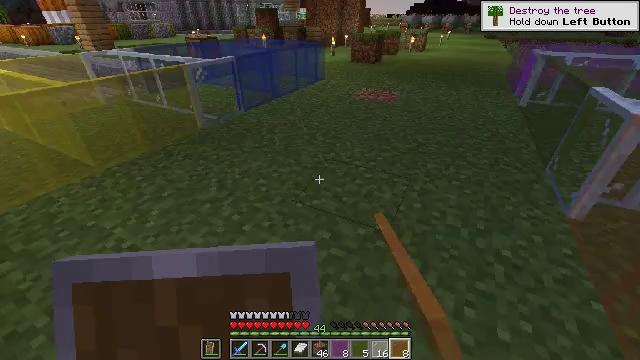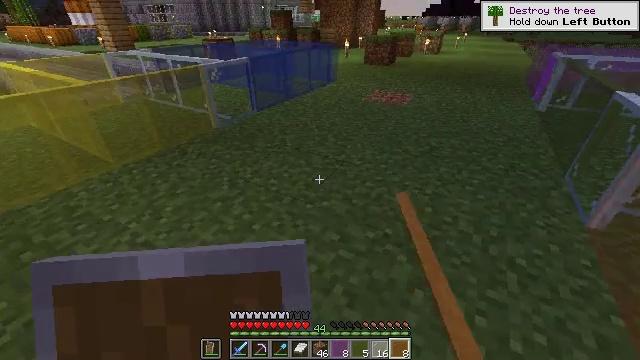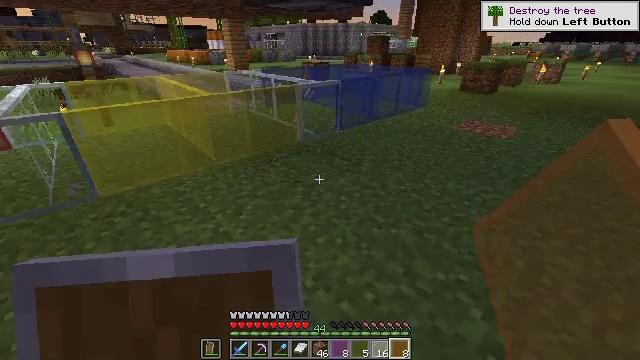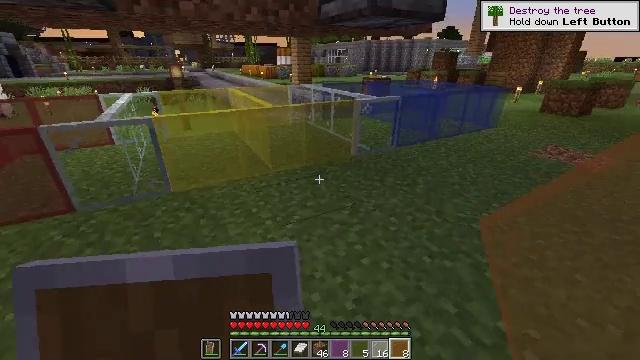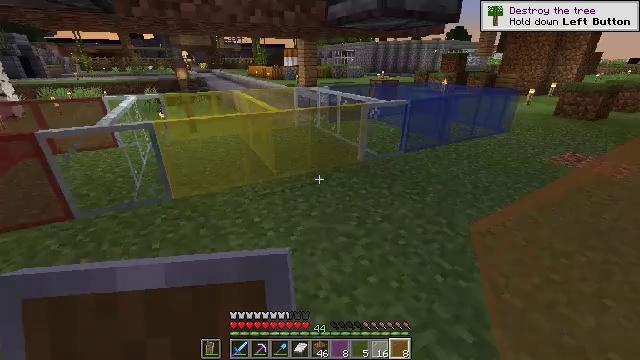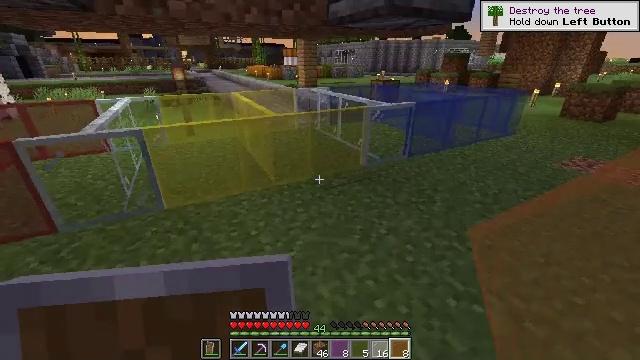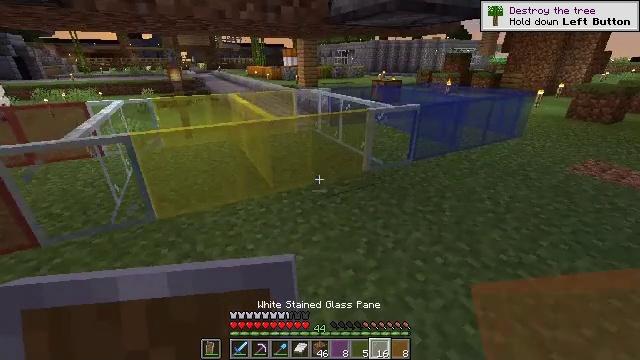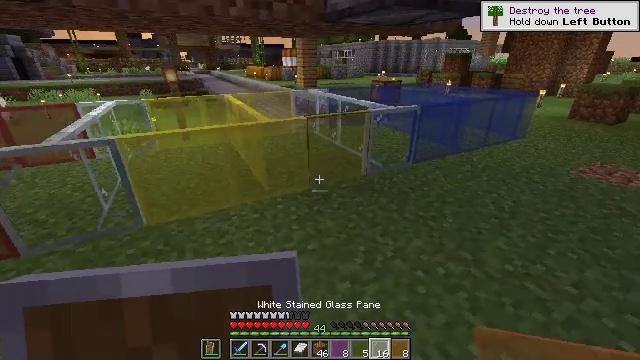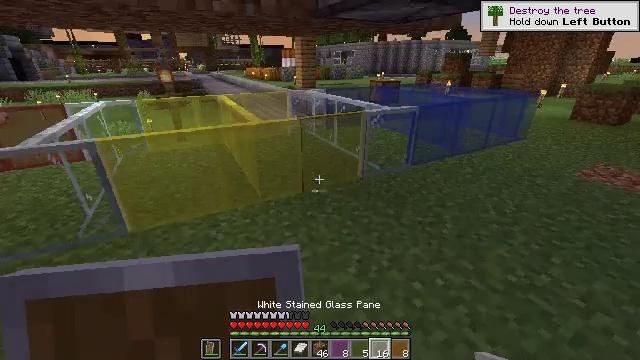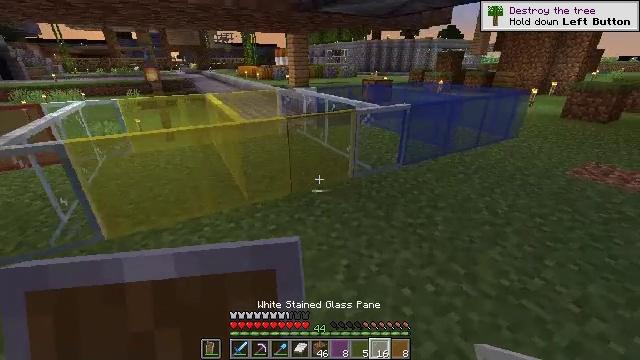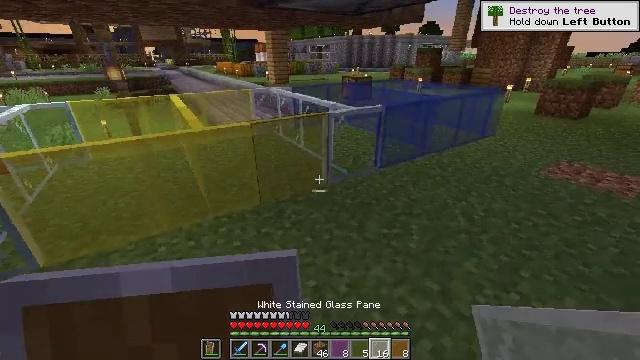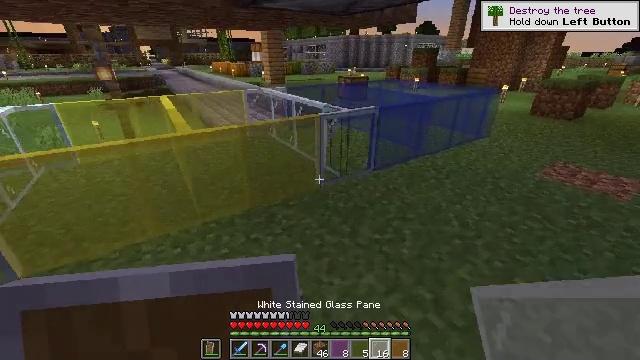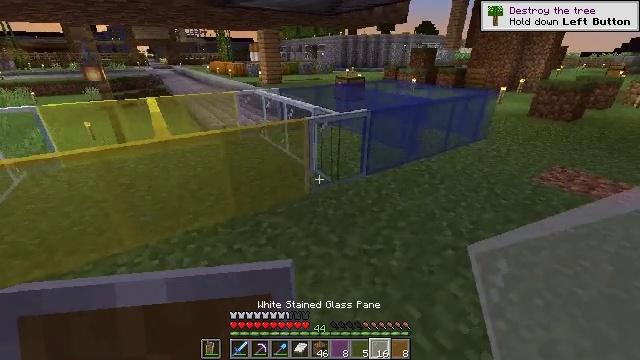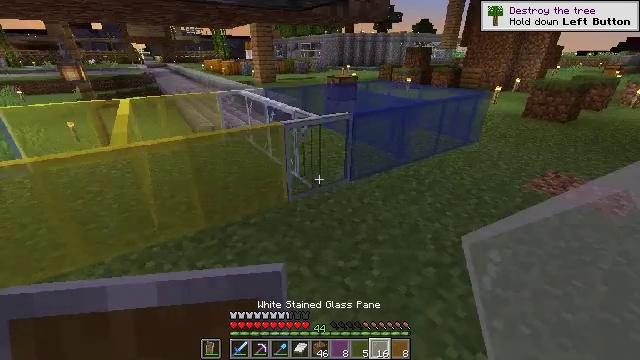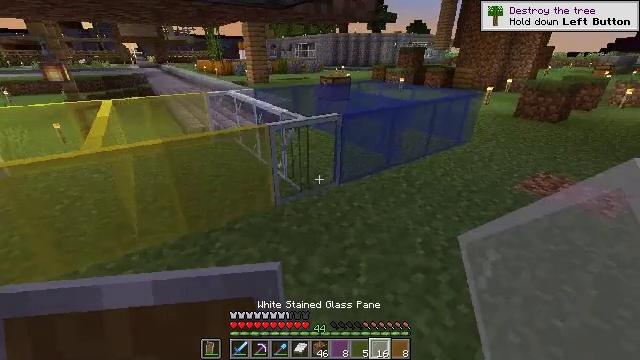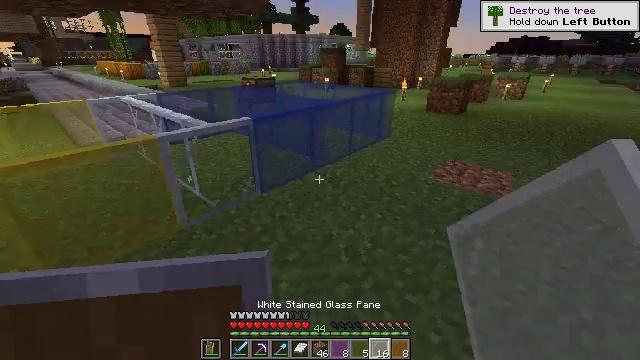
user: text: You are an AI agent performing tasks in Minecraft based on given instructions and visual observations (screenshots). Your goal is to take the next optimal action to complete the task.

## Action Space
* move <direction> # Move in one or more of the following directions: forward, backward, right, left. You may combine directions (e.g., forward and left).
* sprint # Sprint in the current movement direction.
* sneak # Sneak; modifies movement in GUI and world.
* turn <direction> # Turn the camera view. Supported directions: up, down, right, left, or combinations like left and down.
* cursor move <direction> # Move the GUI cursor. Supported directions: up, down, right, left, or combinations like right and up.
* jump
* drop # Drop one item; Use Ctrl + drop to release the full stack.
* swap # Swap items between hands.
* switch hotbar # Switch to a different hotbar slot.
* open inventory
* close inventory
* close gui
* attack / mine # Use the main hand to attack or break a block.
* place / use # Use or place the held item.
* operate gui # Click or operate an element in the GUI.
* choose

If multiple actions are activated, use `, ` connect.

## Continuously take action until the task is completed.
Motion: motion action
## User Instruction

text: Mine the blue stained glass pane for building.
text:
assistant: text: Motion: turn left
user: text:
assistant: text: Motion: turn left and up
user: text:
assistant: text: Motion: move forward, turn left and up
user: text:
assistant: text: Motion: move forward, turn left
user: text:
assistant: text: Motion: move forward
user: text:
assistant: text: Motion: move forward
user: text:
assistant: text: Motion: move forward and move right
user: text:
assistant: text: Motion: move forward and move right
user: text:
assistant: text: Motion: move forward and move right, turn right
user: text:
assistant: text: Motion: move forward and move right, turn right
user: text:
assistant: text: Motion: move forward and move right
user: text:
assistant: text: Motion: move forward and move right
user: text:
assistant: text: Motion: move forward and move right
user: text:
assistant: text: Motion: move forward and move right, turn right
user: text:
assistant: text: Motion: move forward and move right, turn right
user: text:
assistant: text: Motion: move forward and move right, turn right
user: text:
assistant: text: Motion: move forward and move right, turn right
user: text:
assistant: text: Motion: move forward, turn right
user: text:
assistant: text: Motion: move forward, turn right
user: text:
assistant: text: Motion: move forward, turn right
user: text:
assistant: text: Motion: move forward
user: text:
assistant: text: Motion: move forward and move left
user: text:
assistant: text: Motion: move forward and move left
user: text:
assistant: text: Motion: move forward and move left
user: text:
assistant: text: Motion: move forward and move left
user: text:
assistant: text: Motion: move forward and move left
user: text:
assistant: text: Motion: move forward and move left
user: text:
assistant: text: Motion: move forward, turn left and down
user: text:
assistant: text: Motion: move forward, turn left and down
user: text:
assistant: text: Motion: move forward and move right, turn left